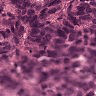
Metastatic tissue present: yes